Question: I'm trying to load 15 records for each page in the grid: 'pageSize : 15,', the server is sending me exactly 15 page, the problem is that the next page button in the grid is disabled.
'''
Ext.define('UserStore', {
extend: 'Ext.data.Store',
model: 'UserModel',
autoLoad : true,
pageSize : 15,
remoteSort: true,
proxy: {
type: 'ajax',
url: 'url/to/servlet',
reader: {
type: 'json',
root: 'data',
totalProperty: 'total'
},
writer: {
type : 'json',
root: 'data'
},
actionMethods: {
read : 'POST',
create : 'POST',
update : 'POST',
destroy: 'POST'
},
extraParams : {
data : 'Blank',
}
},
sortOnLoad: true,
sorters: { property: 'dateTime', direction : 'DESC' },
});
'''
'''
xtype : 'gridpanel',
store : mystore,
height : 350,
columns : [ {
dataIndex : 'firstName',
text : 'First Name',
flex : 1
},{
dataIndex : 'lastName',
text : 'Last Name',
flex : 1
},{
dataIndex : 'email',
text : 'Email',
flex : 1
}],
dockedItems : [ {
xtype : 'pagingtoolbar',
hight : 28,
displayInfo : true,
dock : 'bottom'
} ]
'''
I have tested 3 methodes :
- 'grid.getStore().loadPage(1);'- 'grid.getStore().load({ params:{start : 0, limit : 15}});'- 'grid.getStore().load();'

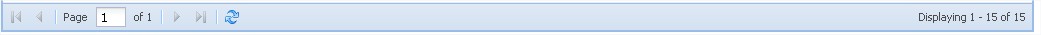
Answer: Mostly is due the fact that you are missing totalCount property from data you receive from your Server.
In this way the grid would calculate the pagination toolbar.